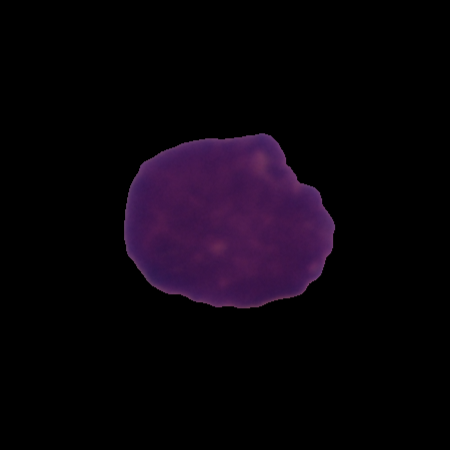
Label: cancer